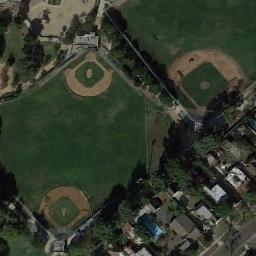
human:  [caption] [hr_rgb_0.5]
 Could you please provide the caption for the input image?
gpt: Three baseball diamonds are surrounded by many buildings and trees .

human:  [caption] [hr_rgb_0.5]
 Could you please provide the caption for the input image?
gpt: There are three baseball diamonds in the grass surrounded by the houses and the forests .

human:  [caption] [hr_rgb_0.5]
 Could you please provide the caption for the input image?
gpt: There are five baseball fields in this picture .

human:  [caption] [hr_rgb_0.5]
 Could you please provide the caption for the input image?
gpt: Three baseball diamonds of different sizes surrounded by some trees and the residential area beside .

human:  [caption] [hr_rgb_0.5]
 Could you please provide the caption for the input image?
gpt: Many buildings are next to  the three baseball diamonds .